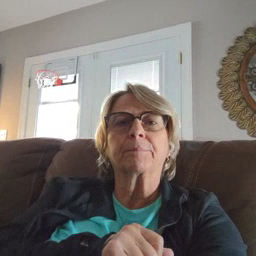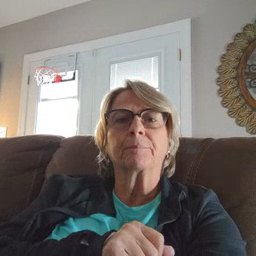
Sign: icecream